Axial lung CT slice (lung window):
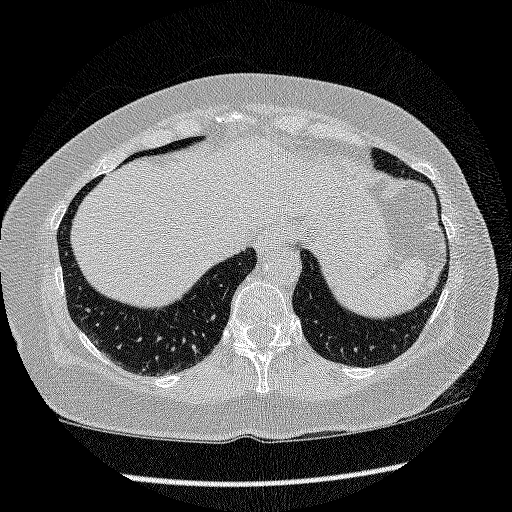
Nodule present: no